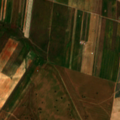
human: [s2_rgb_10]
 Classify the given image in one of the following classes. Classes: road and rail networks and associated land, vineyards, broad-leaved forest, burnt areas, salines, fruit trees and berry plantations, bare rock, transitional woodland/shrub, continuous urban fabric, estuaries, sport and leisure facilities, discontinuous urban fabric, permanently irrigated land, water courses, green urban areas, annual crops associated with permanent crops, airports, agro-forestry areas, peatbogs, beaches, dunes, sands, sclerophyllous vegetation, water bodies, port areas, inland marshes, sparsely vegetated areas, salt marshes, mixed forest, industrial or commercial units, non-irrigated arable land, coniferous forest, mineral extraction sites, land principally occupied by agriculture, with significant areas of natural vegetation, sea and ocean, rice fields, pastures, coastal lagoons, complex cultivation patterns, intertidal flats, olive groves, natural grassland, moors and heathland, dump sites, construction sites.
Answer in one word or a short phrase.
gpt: continuous urban fabric